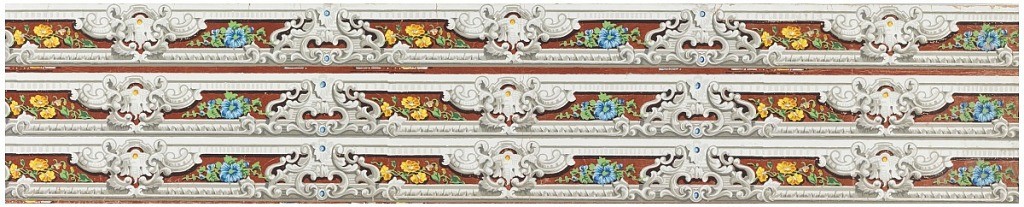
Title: Border
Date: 1835–45
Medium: Block-printed
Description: Scrollwork sparingly embellished with blue and yellow beads. Blue and yellow flowers with green leaves are found in the openings of the grisaille framework. (A fourth length may have been clipped from this width).